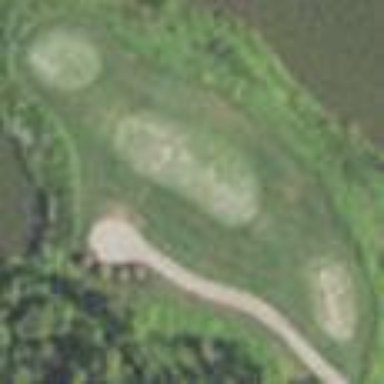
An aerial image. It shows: Rough grassy area used for golf.